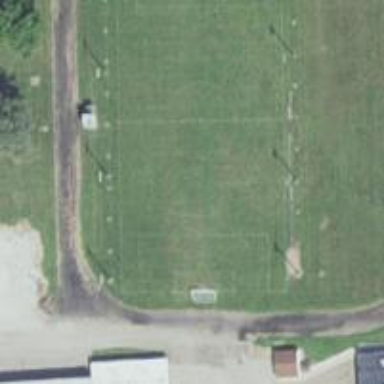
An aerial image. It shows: American football pitch for leisure and sport activities.